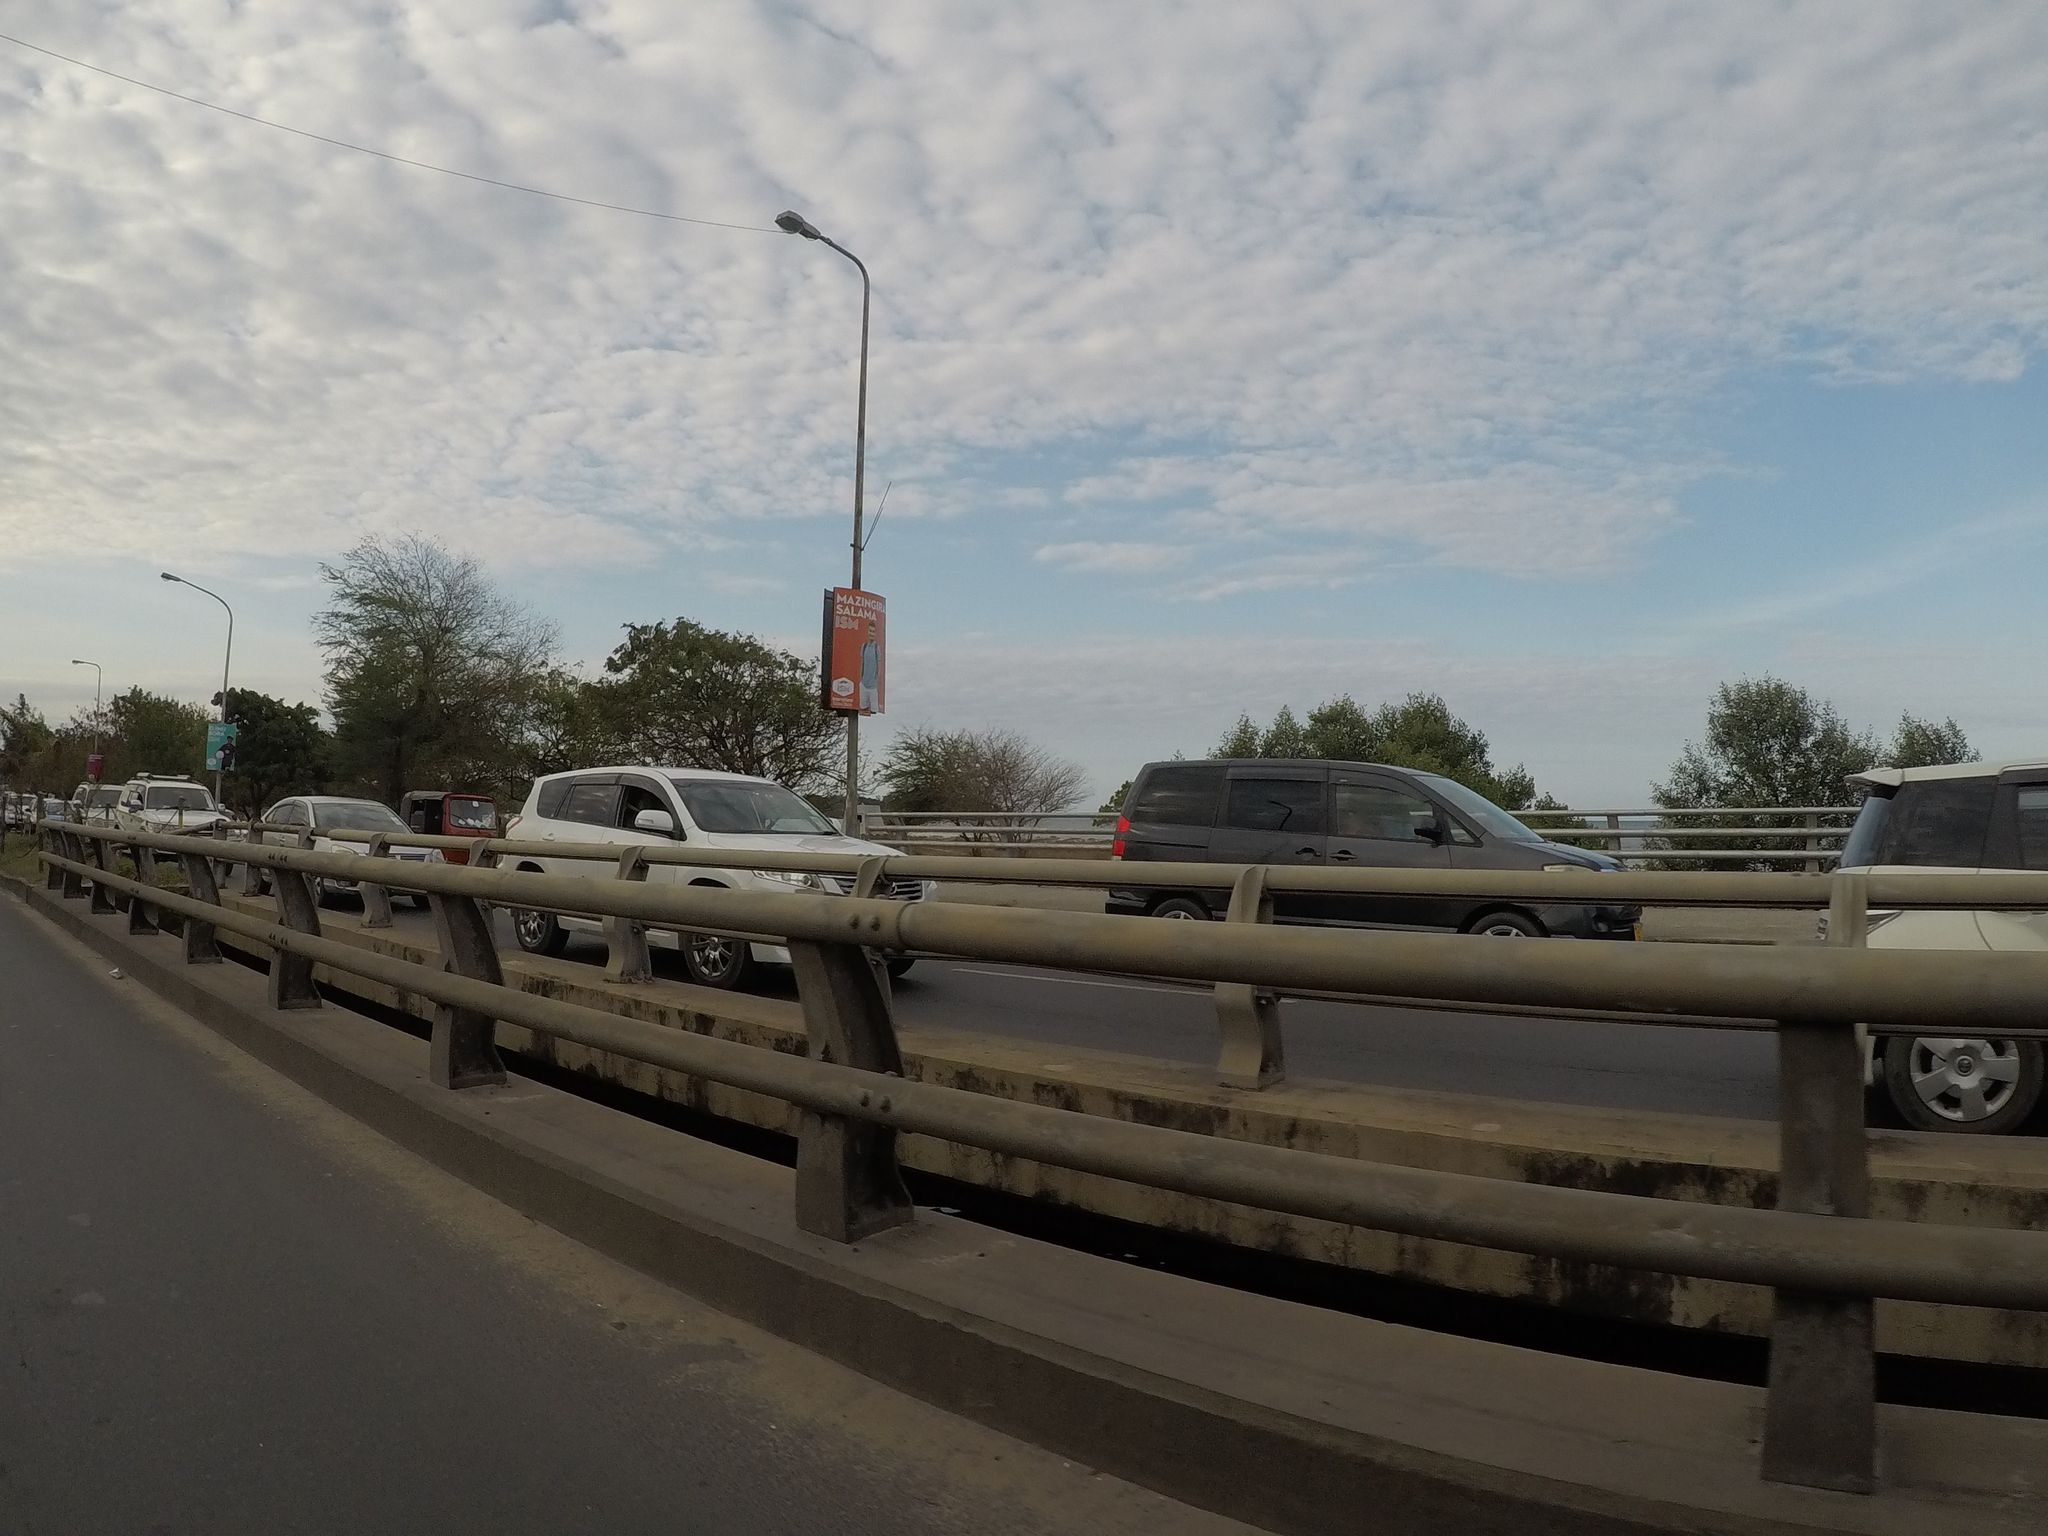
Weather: snowy
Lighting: day
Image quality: good
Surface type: driving surface
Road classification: trunk
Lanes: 2.0
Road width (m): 8
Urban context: urban centre
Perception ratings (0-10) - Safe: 2.11, Lively: 1.63, Beautiful: 2.01, Boring: 2.61, Depressing: 4.6, Wealthy: 3.82